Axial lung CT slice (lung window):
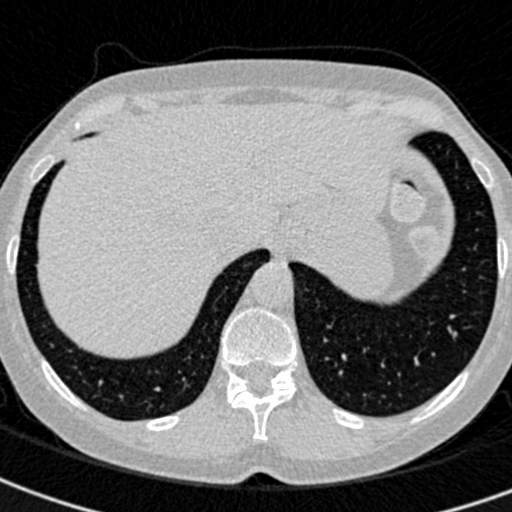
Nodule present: no